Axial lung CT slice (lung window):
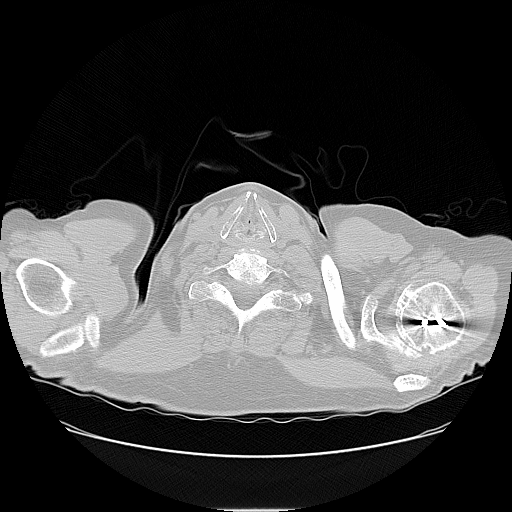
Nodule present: no